Question: I've created a menu that moves to the current window position by scrolling. When I scroll up and down right after, sometimes a glitch appears on Chrome 30 with OS X 10.9 and Windows 7. After hovering, the anchor tag jumps to the right position (1 pixel up). Is there anything wrong with my code? Is this a known bug?
<URL>
'''
$(document).ready(function(){
$(window).scroll(function(){
var newTop = ($(window).scrollTop() + 40) +'px';
$('#menu').stop().animate({ top: newTop}, 500);
});
});
'''

It's fixed in Chrome 31.
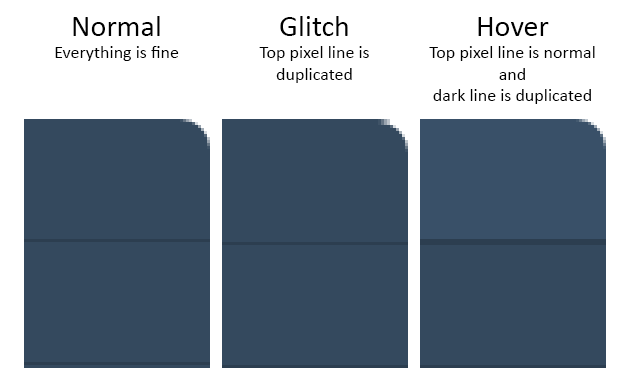
Answer: I'm fairly certain this is a rendering bug since:
1. Manually triggering a repaint causes the glitch to go away.
2. The glitch doesn't occur in other browsers I tested.
Fortunately, triggering a repaint is a fairly straight-forward workaround, albeit an annoying one:
I added a callback to the animation:
'''
$('#menu').stop().animate({ top: newTop }, 500, function(){
$('#menu').css('overflow', 'hidden');
setTimeout(function(){
$('#menu').css('overflow', 'auto');
}, 10);
});
'''
<URL>
Unfortunately, it seems both the setting and unsetting of some property (here I chose 'overflow') was necessary. The '10' is a little sketchy, but when you're working around a browser rendering bug, I'm not sure you can do much better.
Best of luck!